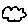
Label: cloud